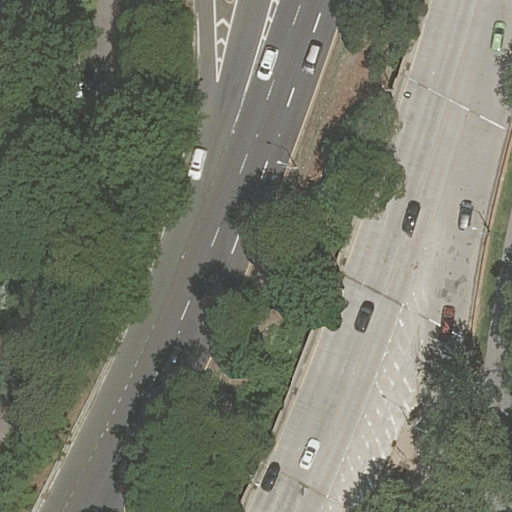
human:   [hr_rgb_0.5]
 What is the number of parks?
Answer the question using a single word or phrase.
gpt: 2

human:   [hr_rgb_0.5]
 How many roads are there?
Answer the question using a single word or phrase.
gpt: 7

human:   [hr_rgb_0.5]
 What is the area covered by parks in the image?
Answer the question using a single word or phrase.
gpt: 10633m2

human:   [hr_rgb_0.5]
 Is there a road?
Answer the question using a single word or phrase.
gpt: yes

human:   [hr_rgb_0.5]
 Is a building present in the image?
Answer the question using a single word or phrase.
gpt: no

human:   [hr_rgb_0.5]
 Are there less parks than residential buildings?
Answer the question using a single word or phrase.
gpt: no

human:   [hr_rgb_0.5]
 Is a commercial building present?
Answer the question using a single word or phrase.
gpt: no

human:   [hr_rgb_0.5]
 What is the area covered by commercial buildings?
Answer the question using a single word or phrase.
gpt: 0m2

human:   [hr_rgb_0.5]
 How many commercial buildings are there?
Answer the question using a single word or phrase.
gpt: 0

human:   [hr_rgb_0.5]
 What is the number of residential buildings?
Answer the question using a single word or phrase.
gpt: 0

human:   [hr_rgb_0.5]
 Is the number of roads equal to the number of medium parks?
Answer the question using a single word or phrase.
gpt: no

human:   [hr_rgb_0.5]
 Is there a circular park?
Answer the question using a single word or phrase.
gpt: no

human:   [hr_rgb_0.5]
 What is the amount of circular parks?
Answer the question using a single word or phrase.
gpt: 0

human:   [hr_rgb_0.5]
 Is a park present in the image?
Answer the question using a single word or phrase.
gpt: yes

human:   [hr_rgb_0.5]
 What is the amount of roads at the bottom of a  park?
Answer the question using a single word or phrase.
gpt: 2

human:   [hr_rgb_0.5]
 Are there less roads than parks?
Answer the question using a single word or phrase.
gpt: no

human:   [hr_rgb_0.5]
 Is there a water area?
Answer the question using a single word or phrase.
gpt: no

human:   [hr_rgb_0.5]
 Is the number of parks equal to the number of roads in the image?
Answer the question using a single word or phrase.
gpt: no

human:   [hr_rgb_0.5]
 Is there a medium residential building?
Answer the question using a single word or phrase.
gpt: no

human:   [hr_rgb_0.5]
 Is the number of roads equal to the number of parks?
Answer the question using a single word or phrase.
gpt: no

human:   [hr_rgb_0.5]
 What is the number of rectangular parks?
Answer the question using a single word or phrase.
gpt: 0

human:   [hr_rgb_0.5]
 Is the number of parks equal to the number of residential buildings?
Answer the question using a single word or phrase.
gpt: no

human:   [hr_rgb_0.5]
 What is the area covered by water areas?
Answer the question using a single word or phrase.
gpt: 0m2

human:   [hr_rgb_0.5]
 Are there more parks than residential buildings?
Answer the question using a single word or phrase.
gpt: yes

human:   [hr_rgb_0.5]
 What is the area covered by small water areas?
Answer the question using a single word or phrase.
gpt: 0m2

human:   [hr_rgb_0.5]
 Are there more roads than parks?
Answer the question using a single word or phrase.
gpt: yes

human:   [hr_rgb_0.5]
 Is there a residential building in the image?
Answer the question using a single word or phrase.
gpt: no

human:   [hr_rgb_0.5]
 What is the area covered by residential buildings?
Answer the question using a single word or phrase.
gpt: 0m2

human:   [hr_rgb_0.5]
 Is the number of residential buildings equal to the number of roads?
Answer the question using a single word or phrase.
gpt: no

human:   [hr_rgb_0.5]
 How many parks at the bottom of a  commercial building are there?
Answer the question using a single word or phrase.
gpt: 0

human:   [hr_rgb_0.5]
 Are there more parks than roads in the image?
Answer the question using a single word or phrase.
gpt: no

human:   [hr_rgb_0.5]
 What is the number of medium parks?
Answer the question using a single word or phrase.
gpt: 1

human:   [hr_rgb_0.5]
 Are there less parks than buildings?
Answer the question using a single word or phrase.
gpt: no

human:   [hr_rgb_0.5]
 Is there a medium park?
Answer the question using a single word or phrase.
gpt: yes

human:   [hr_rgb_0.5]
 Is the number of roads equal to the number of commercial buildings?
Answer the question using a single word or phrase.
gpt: no

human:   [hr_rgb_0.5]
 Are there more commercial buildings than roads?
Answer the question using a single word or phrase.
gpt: no

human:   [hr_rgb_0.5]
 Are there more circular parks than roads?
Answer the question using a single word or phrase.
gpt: no

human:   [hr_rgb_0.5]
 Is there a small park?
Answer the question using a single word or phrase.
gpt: no

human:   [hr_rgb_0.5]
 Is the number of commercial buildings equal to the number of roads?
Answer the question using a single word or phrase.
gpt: no

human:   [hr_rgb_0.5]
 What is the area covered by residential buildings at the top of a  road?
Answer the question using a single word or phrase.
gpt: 0m2

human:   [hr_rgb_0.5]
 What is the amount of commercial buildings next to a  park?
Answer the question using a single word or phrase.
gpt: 0

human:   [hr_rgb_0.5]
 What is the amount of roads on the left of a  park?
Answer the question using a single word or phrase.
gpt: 5

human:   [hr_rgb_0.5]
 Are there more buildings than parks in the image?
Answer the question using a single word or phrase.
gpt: no

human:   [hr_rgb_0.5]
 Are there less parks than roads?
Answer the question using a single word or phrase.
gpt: yes

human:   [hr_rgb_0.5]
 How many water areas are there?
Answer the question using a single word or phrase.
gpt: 0

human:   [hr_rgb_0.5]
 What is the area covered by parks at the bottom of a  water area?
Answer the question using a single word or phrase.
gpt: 0m2

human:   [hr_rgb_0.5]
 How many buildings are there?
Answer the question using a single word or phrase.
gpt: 0

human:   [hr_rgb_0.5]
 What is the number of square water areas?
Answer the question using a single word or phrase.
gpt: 0

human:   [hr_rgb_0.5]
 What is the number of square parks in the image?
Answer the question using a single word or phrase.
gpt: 0

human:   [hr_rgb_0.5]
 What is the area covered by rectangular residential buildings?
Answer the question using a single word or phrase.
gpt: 0m2

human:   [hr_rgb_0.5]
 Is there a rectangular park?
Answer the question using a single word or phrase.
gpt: no

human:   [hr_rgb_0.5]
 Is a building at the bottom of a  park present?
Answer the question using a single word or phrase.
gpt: no

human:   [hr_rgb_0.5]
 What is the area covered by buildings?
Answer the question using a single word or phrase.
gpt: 0m2

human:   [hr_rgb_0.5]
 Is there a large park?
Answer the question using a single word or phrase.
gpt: yes

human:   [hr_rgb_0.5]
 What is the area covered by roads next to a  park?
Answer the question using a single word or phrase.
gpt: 0m2

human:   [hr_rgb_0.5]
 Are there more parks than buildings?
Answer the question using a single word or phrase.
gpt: yes

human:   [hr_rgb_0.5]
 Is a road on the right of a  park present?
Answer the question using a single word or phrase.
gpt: yes

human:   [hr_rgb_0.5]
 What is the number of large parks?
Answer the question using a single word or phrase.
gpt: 1

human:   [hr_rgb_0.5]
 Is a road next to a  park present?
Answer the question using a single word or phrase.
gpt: yes

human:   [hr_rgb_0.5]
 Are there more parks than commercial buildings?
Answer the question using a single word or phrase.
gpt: yes

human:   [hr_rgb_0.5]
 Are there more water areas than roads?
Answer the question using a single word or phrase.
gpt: no

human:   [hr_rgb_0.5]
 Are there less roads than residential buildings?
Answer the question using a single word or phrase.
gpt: no

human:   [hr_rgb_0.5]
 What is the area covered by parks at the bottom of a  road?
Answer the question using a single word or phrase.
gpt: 340m2

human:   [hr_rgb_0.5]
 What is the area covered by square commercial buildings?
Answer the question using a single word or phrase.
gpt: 0m2